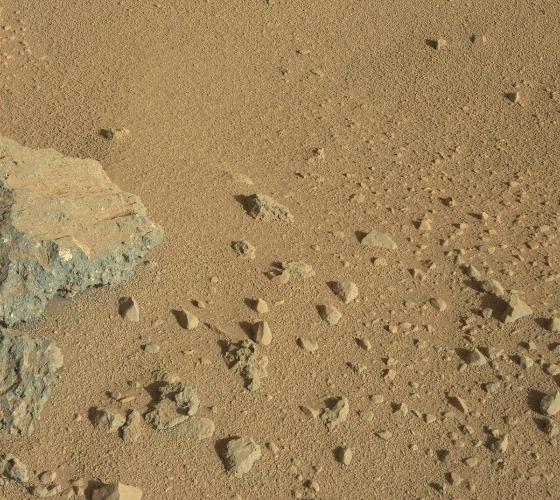
Terrain classes present: Bedrock, Gravel / Sand / Soil, Rock, Shadow